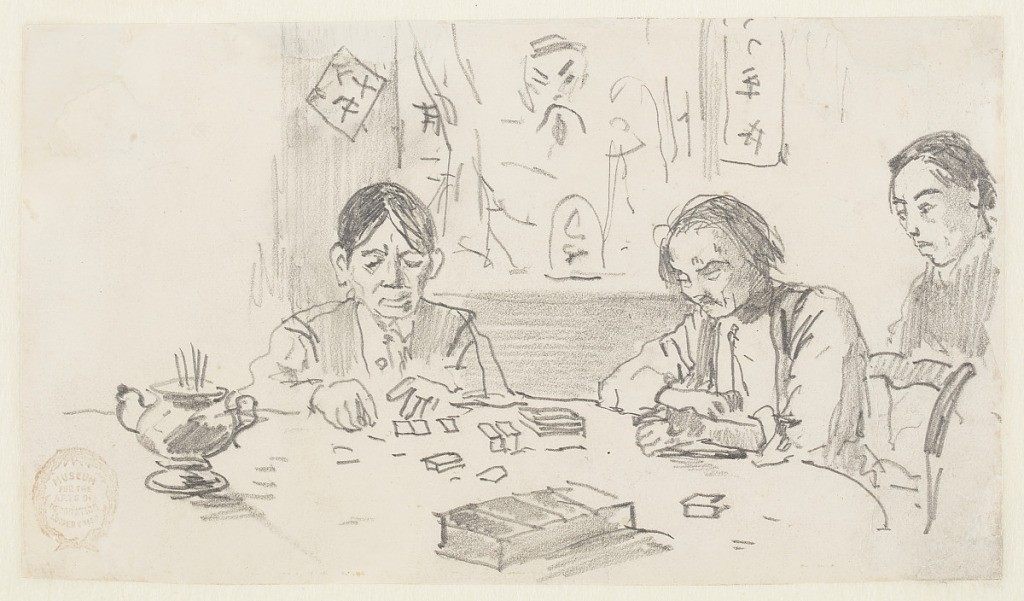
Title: Three Chinese Men Playing Dominoes in a Baxter Street Club-House, New York City
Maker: Winslow Homer, American, 1836–1910
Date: ca. 1874
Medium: Graphite on paper
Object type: Drawing
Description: Horizontal view of three Chinese men seated at a table, where two of the men are playing dominoes while the third man watches.